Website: slack
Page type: billing-address
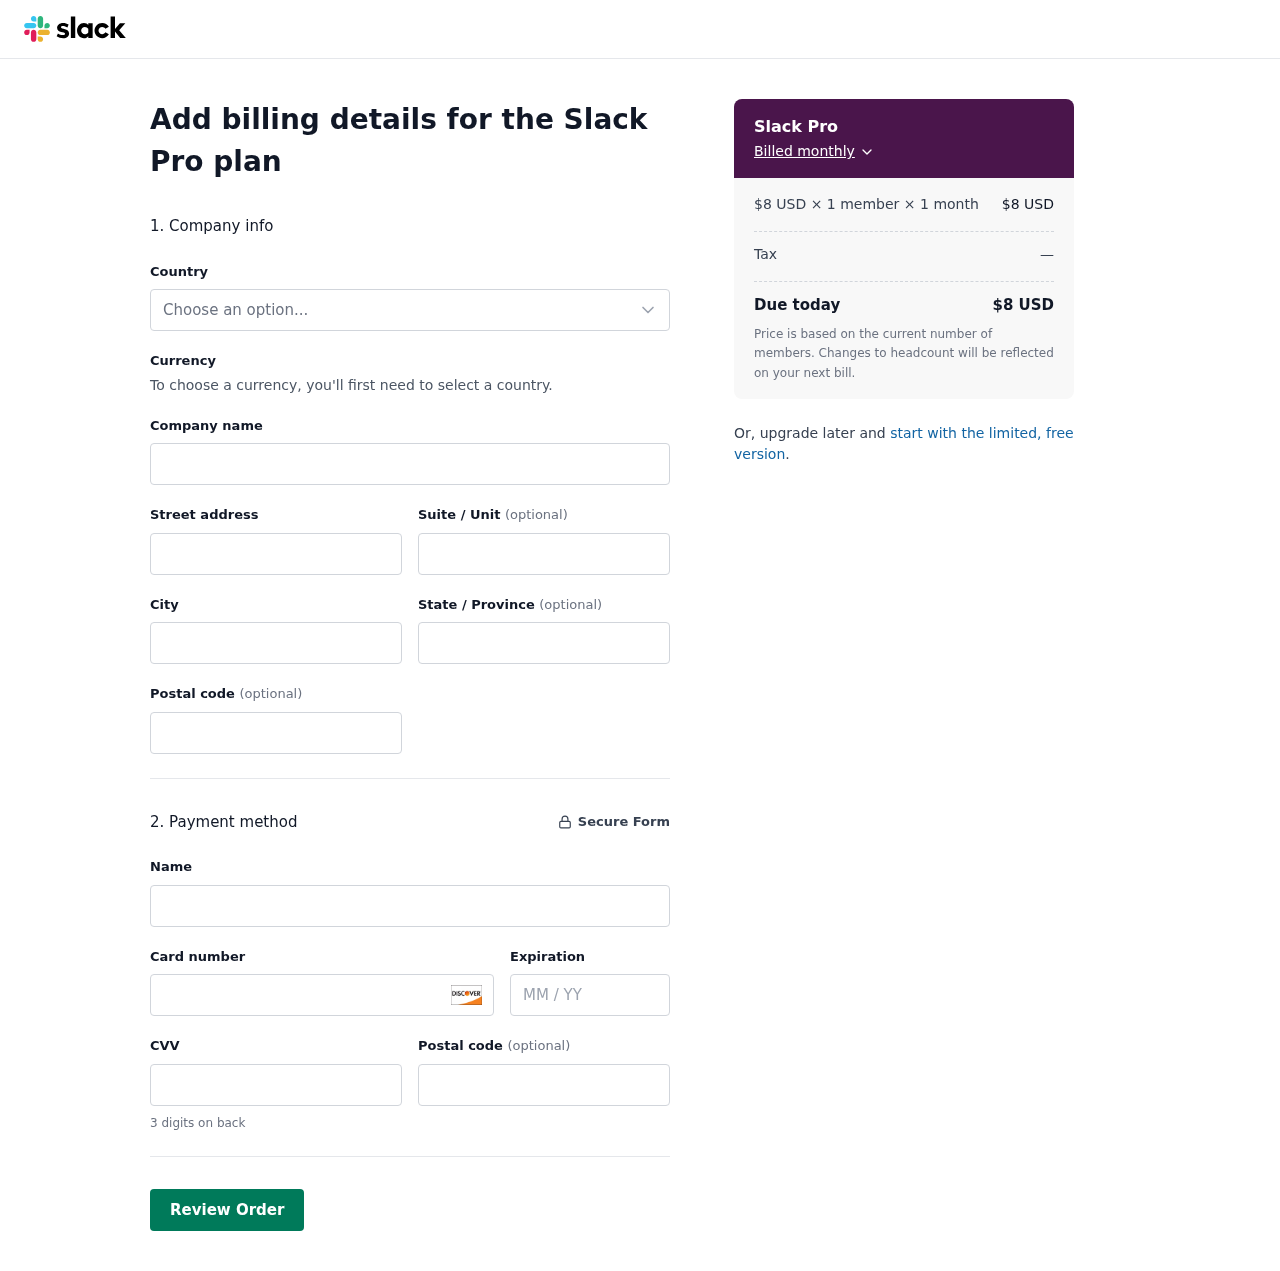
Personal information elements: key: PII_CARD_CVV
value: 173
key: PII_CARD_EXPIRY
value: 10/28
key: PII_CARD_NUMBER
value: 6503 3251 8387 3942
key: PII_CITY
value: East Christinemouth
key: PII_COUNTRY
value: United States
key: PII_FULLNAME
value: Andrew Moore
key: PII_POSTCODE
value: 05064
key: PII_POSTCODE2
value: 46700
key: PII_STATE
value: Montana
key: PII_STREET
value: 693 Carpenter Alley Apt. 697
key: PII_STREET2
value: Suite 066
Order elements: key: ORDER_PLAN_PRICE
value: $8 USD
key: ORDER_NUM_MEMBERS
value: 1 member
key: ORDER_NUM_MONTHS
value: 1 month
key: ORDER_SUBTOTAL
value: $8 USD
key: ORDER_TAX
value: —
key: ORDER_TOTAL
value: $8 USD